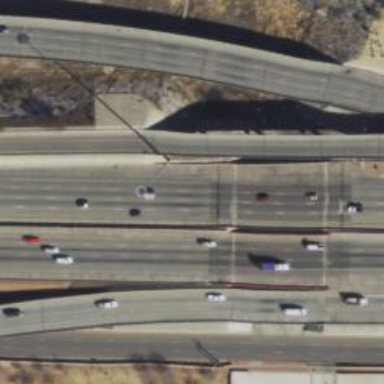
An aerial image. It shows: Motorway bridge.